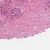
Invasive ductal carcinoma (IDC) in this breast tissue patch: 1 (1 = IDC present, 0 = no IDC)